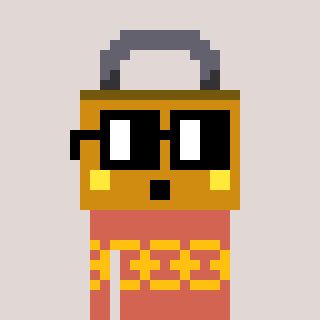
a pixel art character with square black glasses, a lock-shaped head and a peachy-colored body on a warm background